Aerial crown-view tile of a tropical tree (Barro Colorado Island, Panama), acquired 20250124:
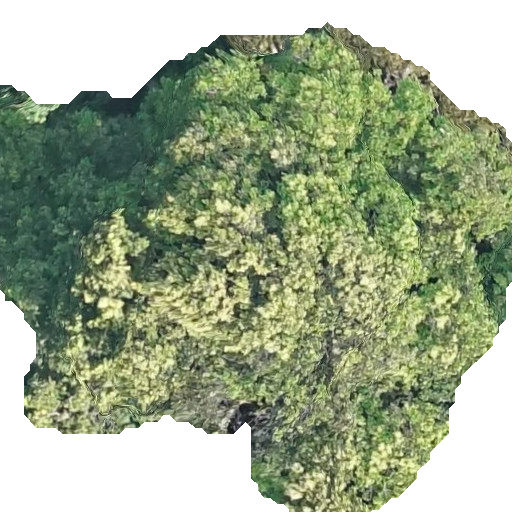
Species: Prioria copaifera
GBIF accepted scientific name: Prioria copaifera
Crown area: 284.969 m²